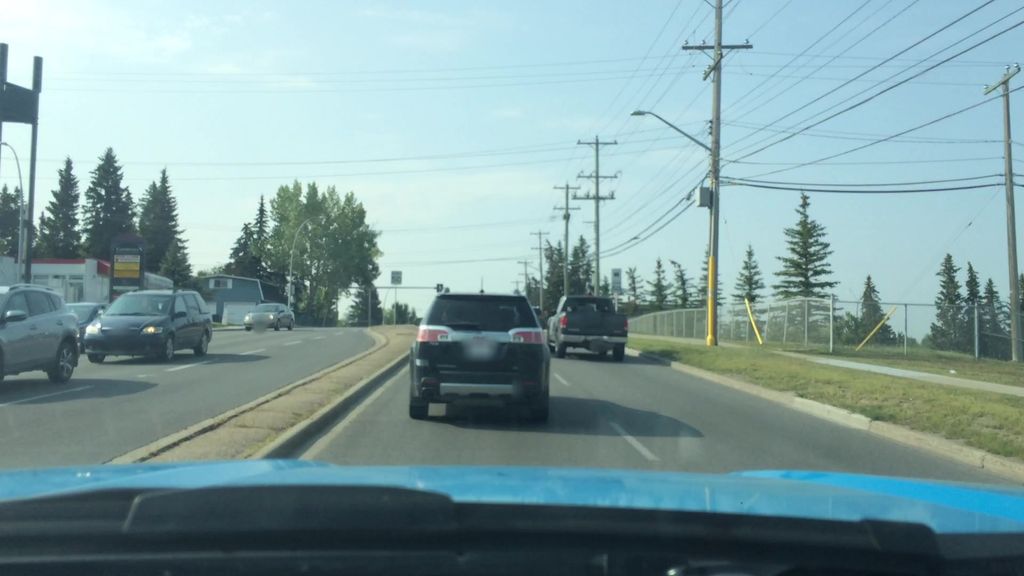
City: calgary